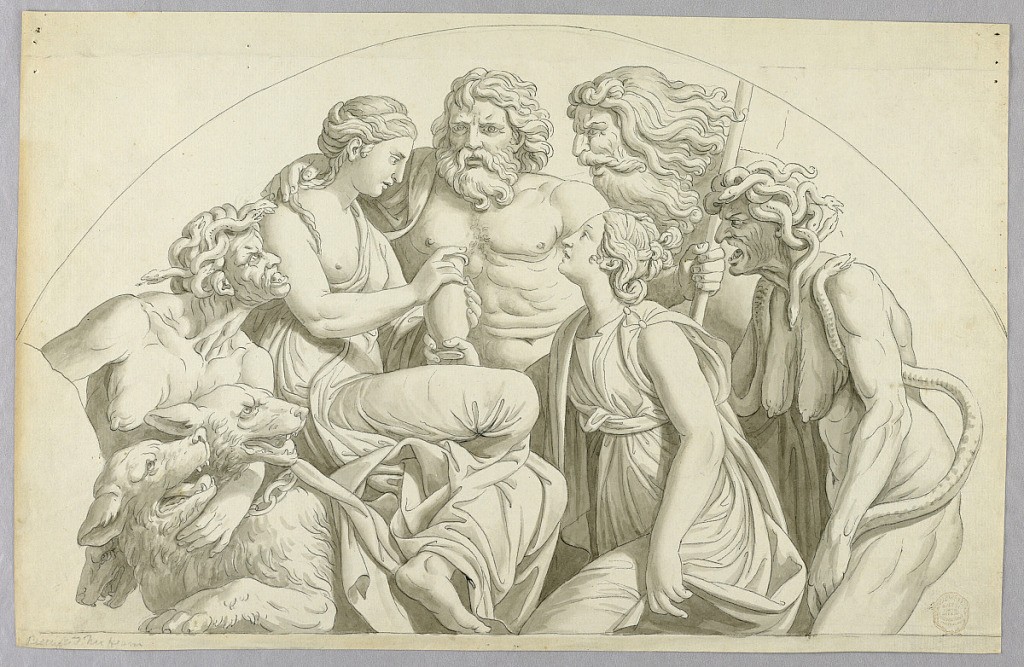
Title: Psyche Asks Proserpine to Put a Little of her Beauty in an Urn for Venus
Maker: Johann August Nahl The Younger, German, 1752 - 1825
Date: ca. 1781
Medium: Lead pencil, pen and dark ink, brush and black and gray watercolors on paper
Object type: Drawing
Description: Drawing after a fresco devised by Giulio Romano in the Palazzo del Te in Manuta. Pluto sits beside Proserpine. Two Erynis, one of them with Cerberus, and probably Charon are looking on. Without indication of the locality. The lower and part of the upper framing of the lunette are indicated.